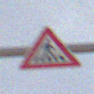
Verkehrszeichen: FussgaengerueberwegLinks
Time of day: MorningAfternoon
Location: Outdoor (Suburban)
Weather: PartlyCloudy
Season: NotSpecified
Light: Natural